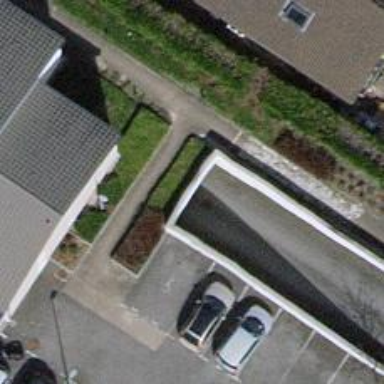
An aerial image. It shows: Parking entrance with concrete surface.